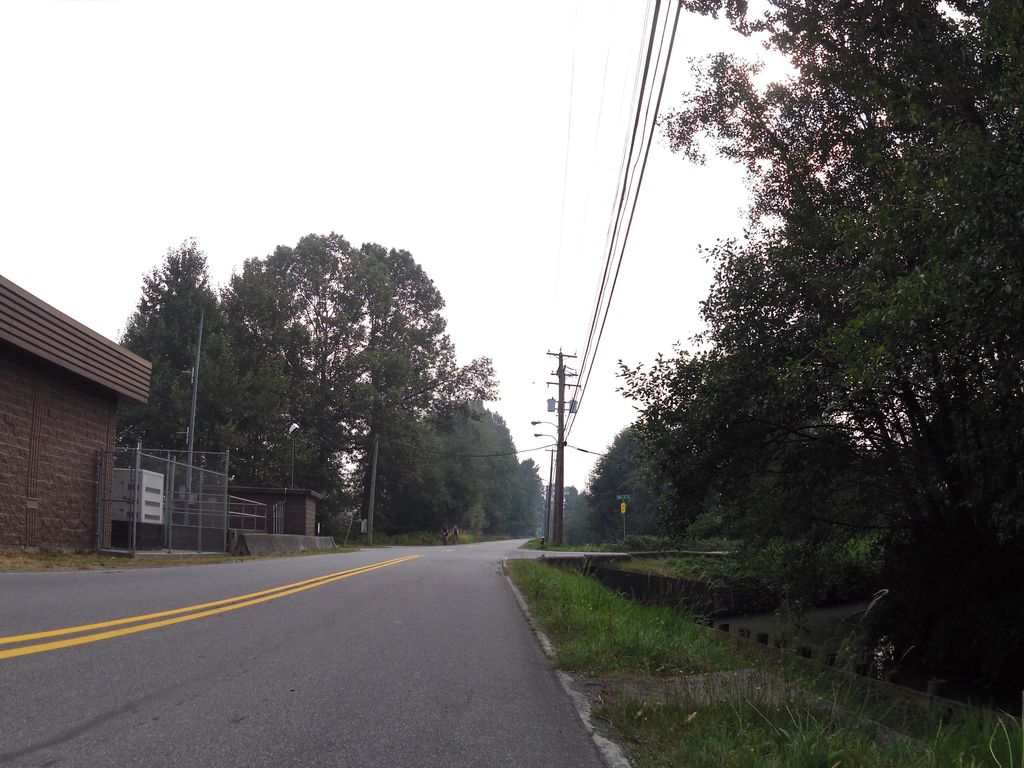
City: vancouver